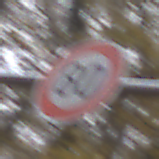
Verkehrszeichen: Geschwindigkeit80
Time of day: MorningAfternoon
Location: Outdoor (Nature)
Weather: Overcast
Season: Autumn
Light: Natural